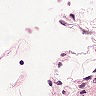
Metastatic tissue present: no